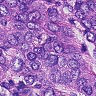
Metastatic tissue present: yes